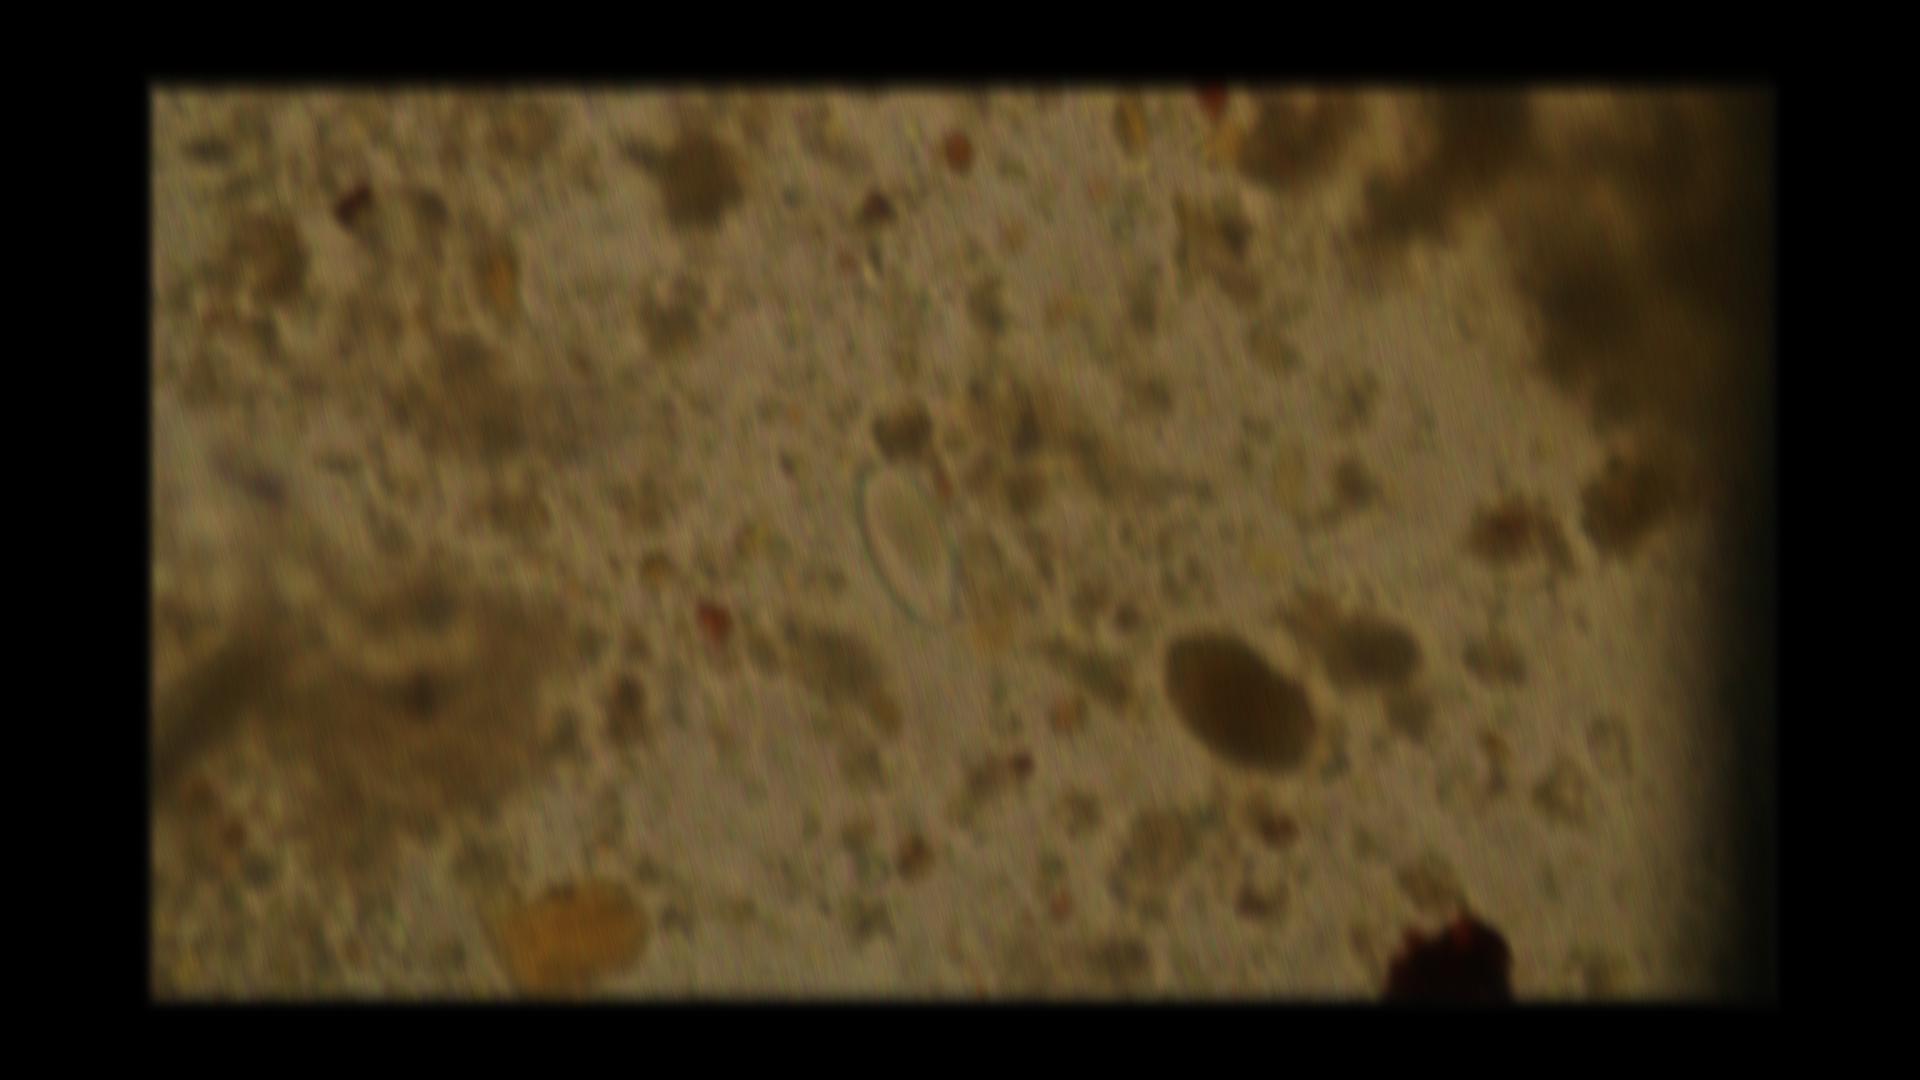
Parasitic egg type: Enterobius vermicularis